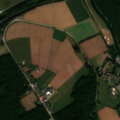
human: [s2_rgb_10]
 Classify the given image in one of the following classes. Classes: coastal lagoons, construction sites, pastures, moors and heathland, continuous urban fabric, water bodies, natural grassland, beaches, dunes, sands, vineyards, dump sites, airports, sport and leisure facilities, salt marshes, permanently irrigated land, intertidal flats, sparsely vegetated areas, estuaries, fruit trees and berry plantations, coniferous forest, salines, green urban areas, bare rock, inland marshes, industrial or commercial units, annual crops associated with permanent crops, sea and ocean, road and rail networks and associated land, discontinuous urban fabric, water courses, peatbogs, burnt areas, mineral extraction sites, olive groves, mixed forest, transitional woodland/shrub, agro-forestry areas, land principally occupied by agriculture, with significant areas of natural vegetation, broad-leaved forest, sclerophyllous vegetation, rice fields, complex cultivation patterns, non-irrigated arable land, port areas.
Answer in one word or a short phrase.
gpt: discontinuous urban fabric, non-irrigated arable land, complex cultivation patterns, land principally occupied by agriculture, with significant areas of natural vegetation, broad-leaved forest